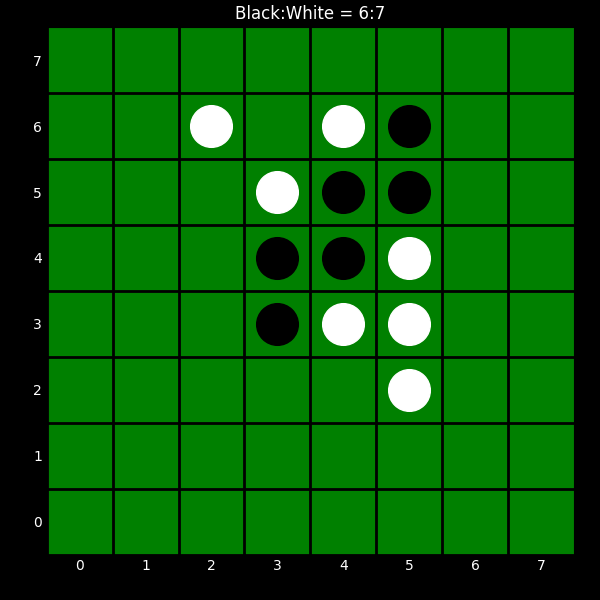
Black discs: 6
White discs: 7